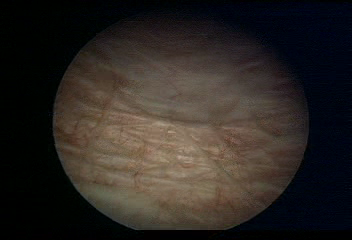
Modality: WLC
Class: Normal mucosa
Bladder cancer association: No